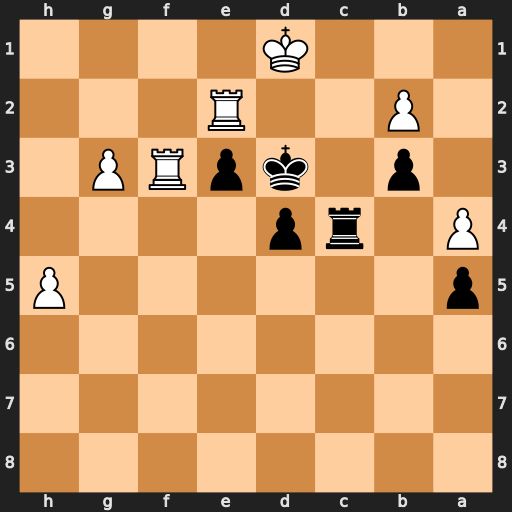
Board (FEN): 8/8/8/p6P/P1rp4/1p1kpRP1/1P2R3/3K4
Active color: b
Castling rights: -
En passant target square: -
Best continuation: Rc1+ Kxc1 Kxe2 h6 Kxf3 h7 e2 Kd2 Kf2 Kd3 e1=Q